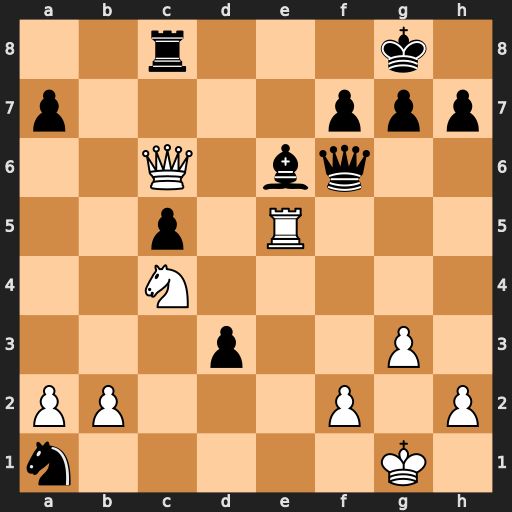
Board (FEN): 2r3k1/p4ppp/2Q1bq2/2p1R3/2N5/3p2P1/PP3P1P/n5K1
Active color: w
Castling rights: -
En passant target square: -
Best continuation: Qxc8+ Bxc8 Re8#